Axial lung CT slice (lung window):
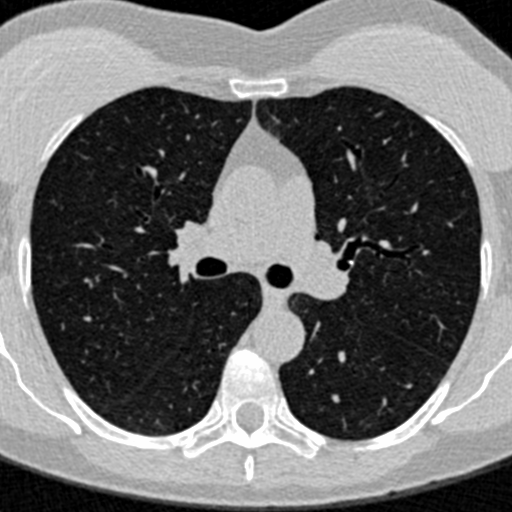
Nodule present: no